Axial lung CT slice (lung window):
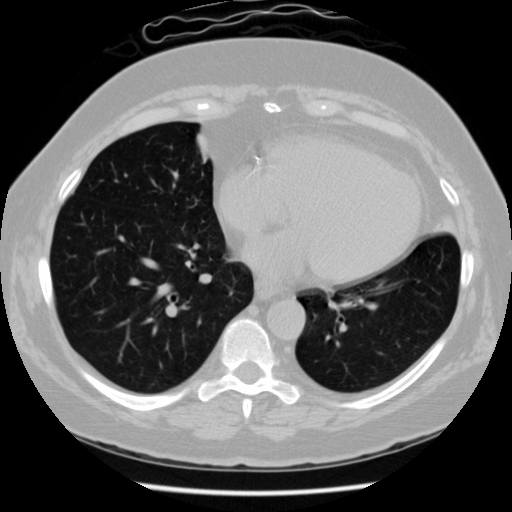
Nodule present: no